八年级 · 解析几何
如图, 在等边 $\triangle A B C$ 中, $A B=4, D$ 是边 $B C$ 上一点, $\angle B A D=30^{\circ}$, 则 $C D$ 的长为

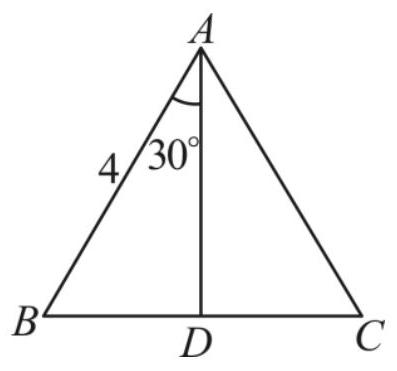
答案: 2